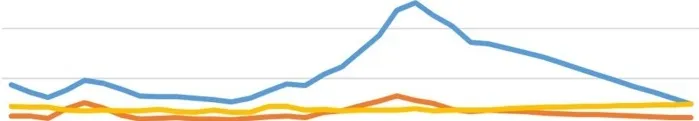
Liver function test values before, during, and after treatment with posaconazole. Day 1 refers to the first day of the second induction chemotherapy. Isavuconazole treatment was started on day 29.
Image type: chart (chart)